Field crop: maize
Growth stage: 2
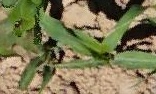
Species: maize